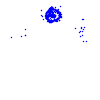
Particle: electron